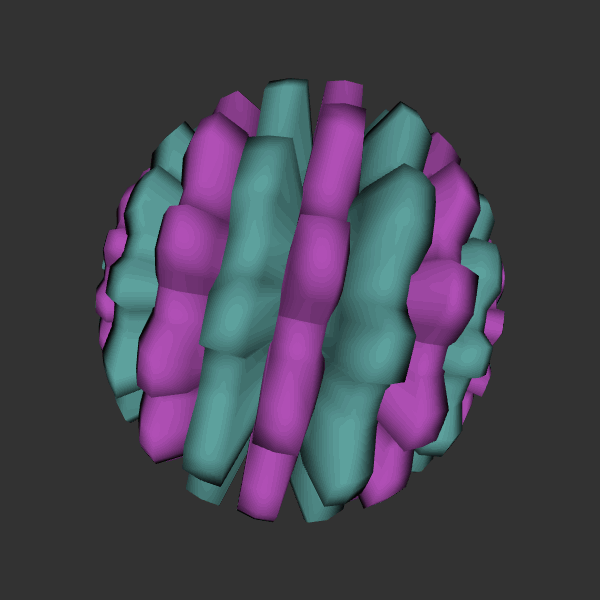
Background: dark